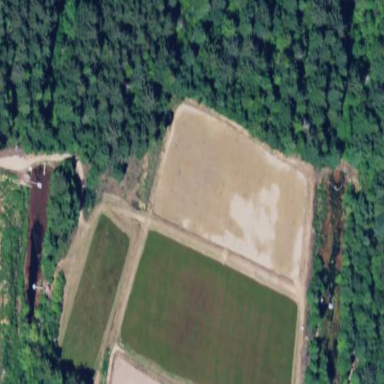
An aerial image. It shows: Farmland with cranberries as the crop.